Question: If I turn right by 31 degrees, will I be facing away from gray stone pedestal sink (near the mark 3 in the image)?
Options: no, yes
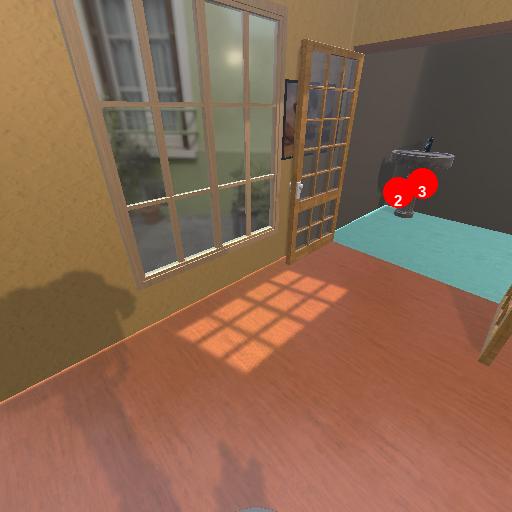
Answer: no